Question: I am working on an Android Honeycomb with an ActionBar. I have set up the ActionBar the following way:
'''
// Configures the action bar
private void configureActionBar() {
mActionBar = getActionBar();
mActionBar.setNavigationMode(ActionBar.NAVIGATION_MODE_LIST);
SpinnerAdapter spinnerAdapter = ArrayAdapter.createFromResource(this, R.array.rooms, android.R.layout.simple_spinner_dropdown_item);
ActionBar.OnNavigationListener navigationCallback = new ActionBar.OnNavigationListener() {
public boolean onNavigationItemSelected(int itemPosition, long itemId) {
String[] rooms = getResources().getStringArray(R.array.rooms);
mAppState.setCurrentRoom(rooms[itemPosition]);
return false;
}
};
mActionBar.setListNavigationCallbacks(spinnerAdapter, navigationCallback);
}
'''
The image below displays a screenshot of a portion of the ActionBar. I would like to style the dropdown list, but am not sure how to do it. This <URL> has some XML samples, but I do not know how to apply them and how to style the specific elements that are pointed out below.

Here's a list of changes that I would like to make:
1. Change the font size of the selected item to match that of the words "Room Manager"
2. Remove the gray line underlying the displayed selected item
3. Remove the blue line at the top of the dropdown list
4. Add radio buttons to the list items and check the currently selected item in the dropdown list
5. Change the color of the lines separating the list items
Does anyone have any ideas on how to do this?
Thank you!
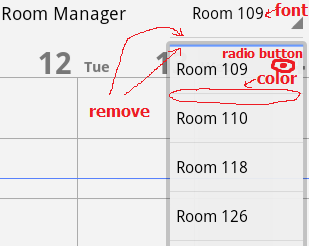
Answer: I found out how to style the items in the list, as well as the displayed item. The solution involved creating two layout xml files in the /res/layout directory - one for the spinner dropdown items, and one for the selector (the displayed item). I was then able to add the view resources to the ArrayAdapter.
R.layout.spinner_dropdown_text_view:
'''
<?xml version="1.0" encoding="utf-8"?>
<TextView xmlns:android="http://schemas.android.com/apk/res/android"
android:id="@+id/spinnerDropdownTextView"
android:layout_width="match_parent"
android:layout_height="50dp"
android:paddingLeft="10dp"
android:gravity="center_vertical"
android:textSize="18dp" />
'''
R.layout.spinner_selector_text_view:
'''
<?xml version="1.0" encoding="utf-8"?>
<TextView xmlns:android="http://schemas.android.com/apk/res/android"
android:id="@+id/spinnerSelectorTextView"
android:layout_width="210dp"
android:layout_height="match_parent"
android:paddingTop="12dp"
android:textSize="18dp"
android:textColor="@android:color/black" />
'''
The ArrayAdapter code:
'''
ArrayAdapter<CharSequence> aa = ArrayAdapter.createFromResource(this, R.array.rooms, R.layout.spinner_selector_text_view);
aa.setDropDownViewResource(R.layout.spinner_dropdown_text_view);
'''
The result:

Unfortunately, I was not able to figure out how to add the radio buttons, or how to remove any of the horizontal lines.